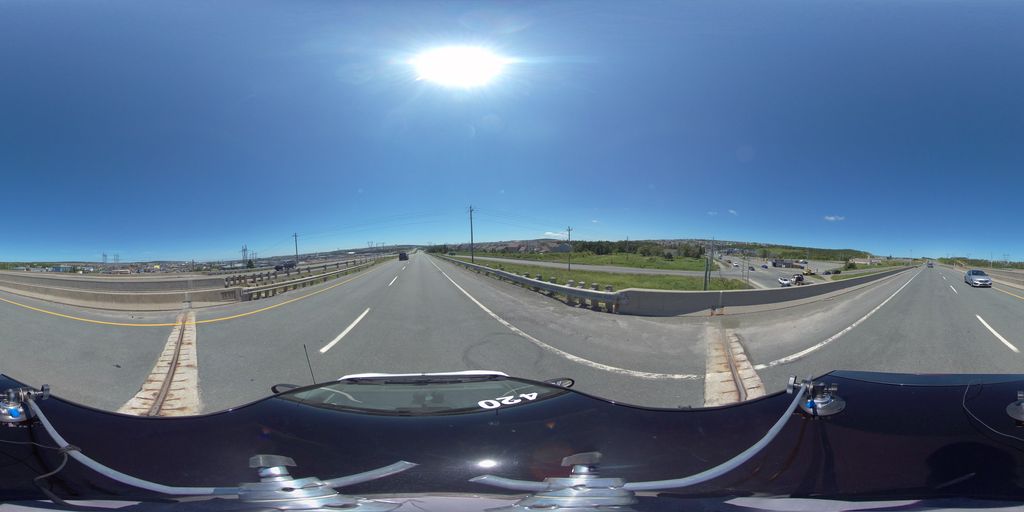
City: st_johns